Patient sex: M
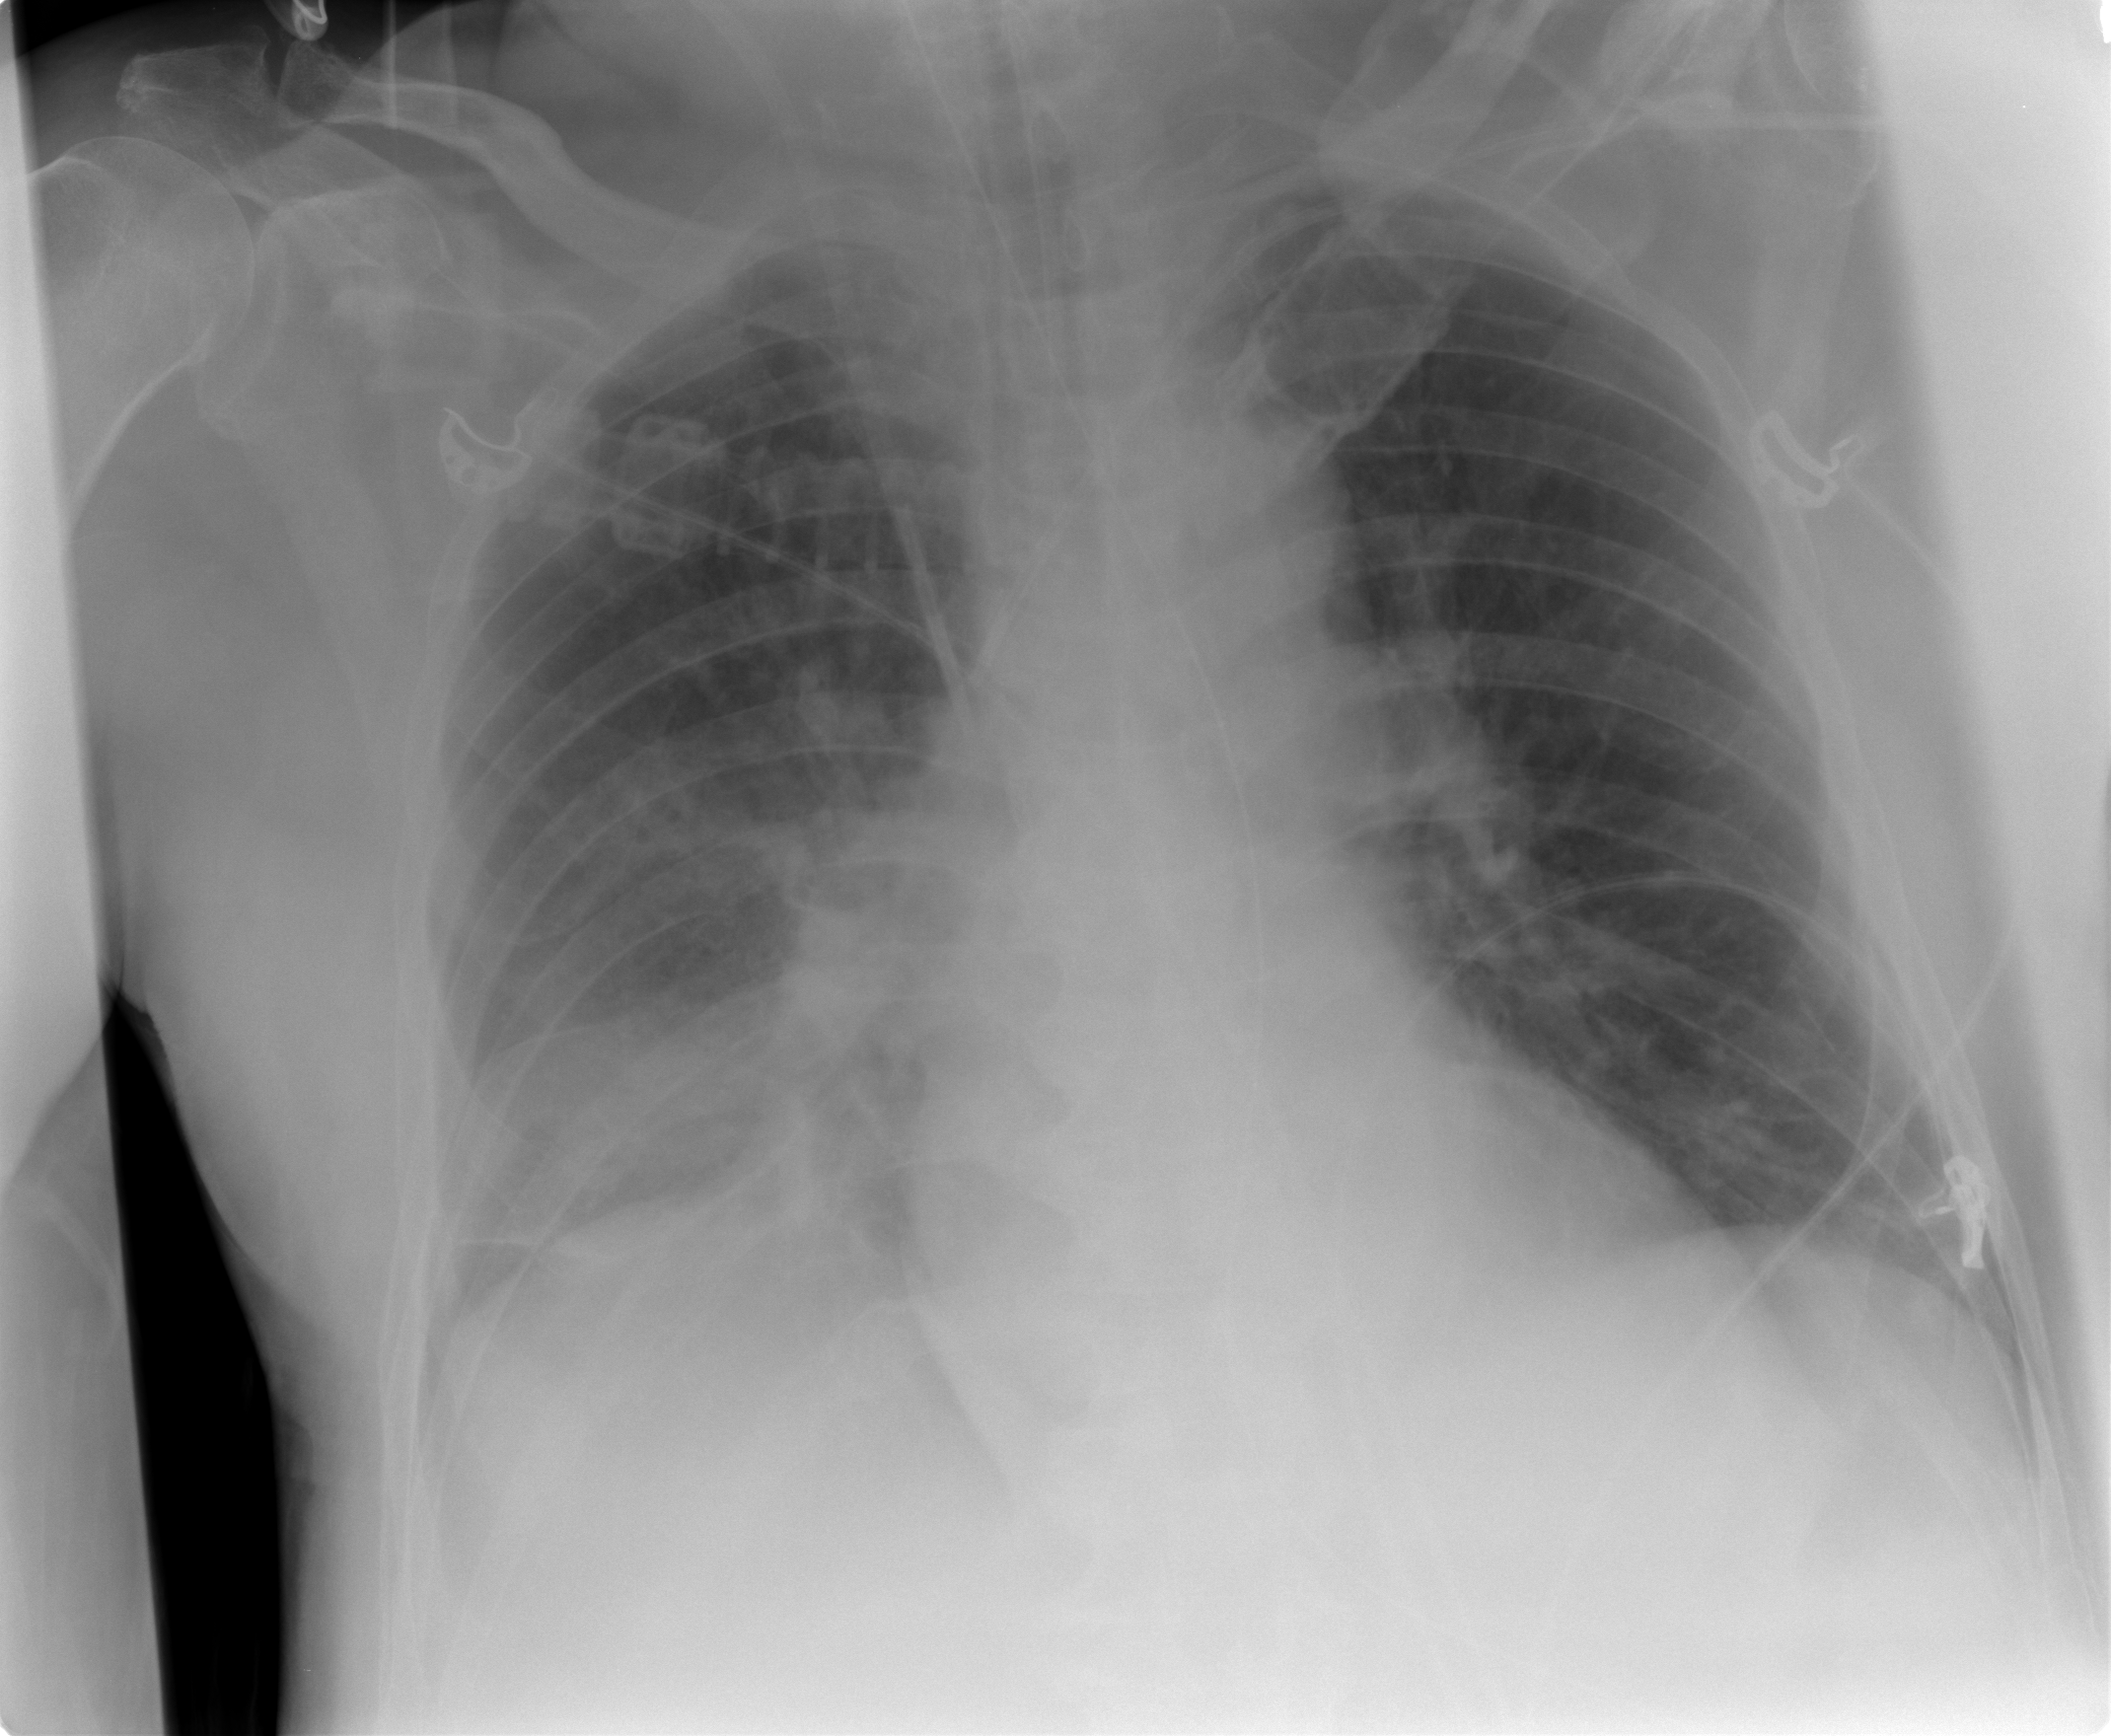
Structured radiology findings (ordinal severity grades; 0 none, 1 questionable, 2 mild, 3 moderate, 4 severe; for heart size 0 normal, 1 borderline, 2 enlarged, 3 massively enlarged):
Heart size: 0
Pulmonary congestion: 2
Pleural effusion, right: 2
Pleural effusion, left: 0
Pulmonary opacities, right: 2
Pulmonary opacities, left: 0
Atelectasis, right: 2
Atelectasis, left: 0